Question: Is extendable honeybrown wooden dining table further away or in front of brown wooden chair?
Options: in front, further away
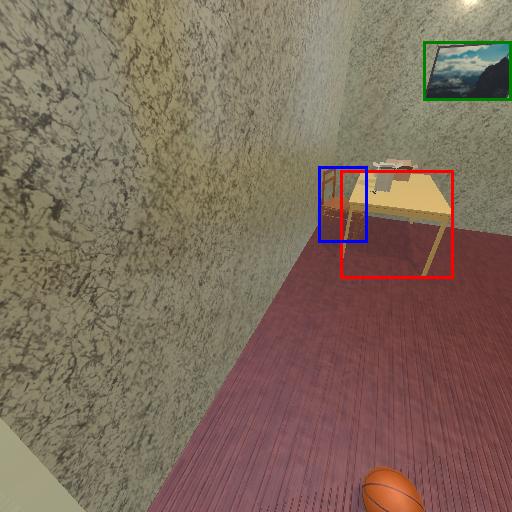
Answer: in front